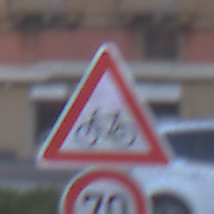
Verkehrszeichen: RadverkehrRechts
Zusatzzeichen unten: Geschwindigkeit70
Umgebung: Outdoor, Urban
Tageszeit: SunriseSunset
Wetter: PartlyCloudy
Licht: Natural
Jahreszeit: NotSpecified
Kontrast: LowContrast